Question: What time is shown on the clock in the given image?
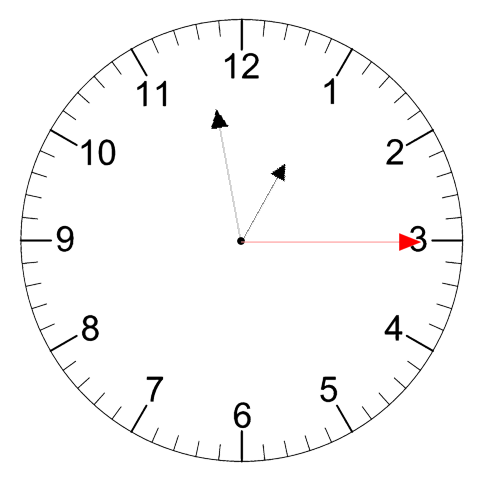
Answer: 12:58:15